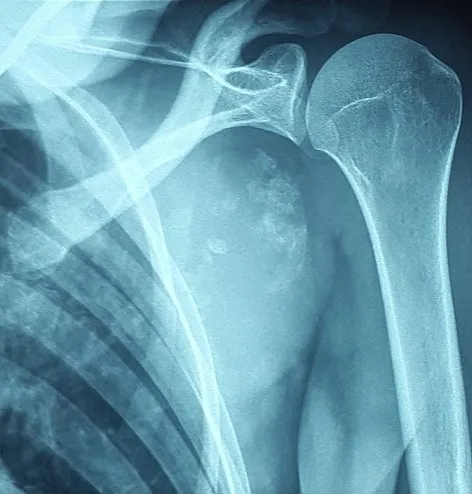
Standard radiograph of the shoulder showing the mass in calcium tonalite.
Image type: radiology (x_ray)